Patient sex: M
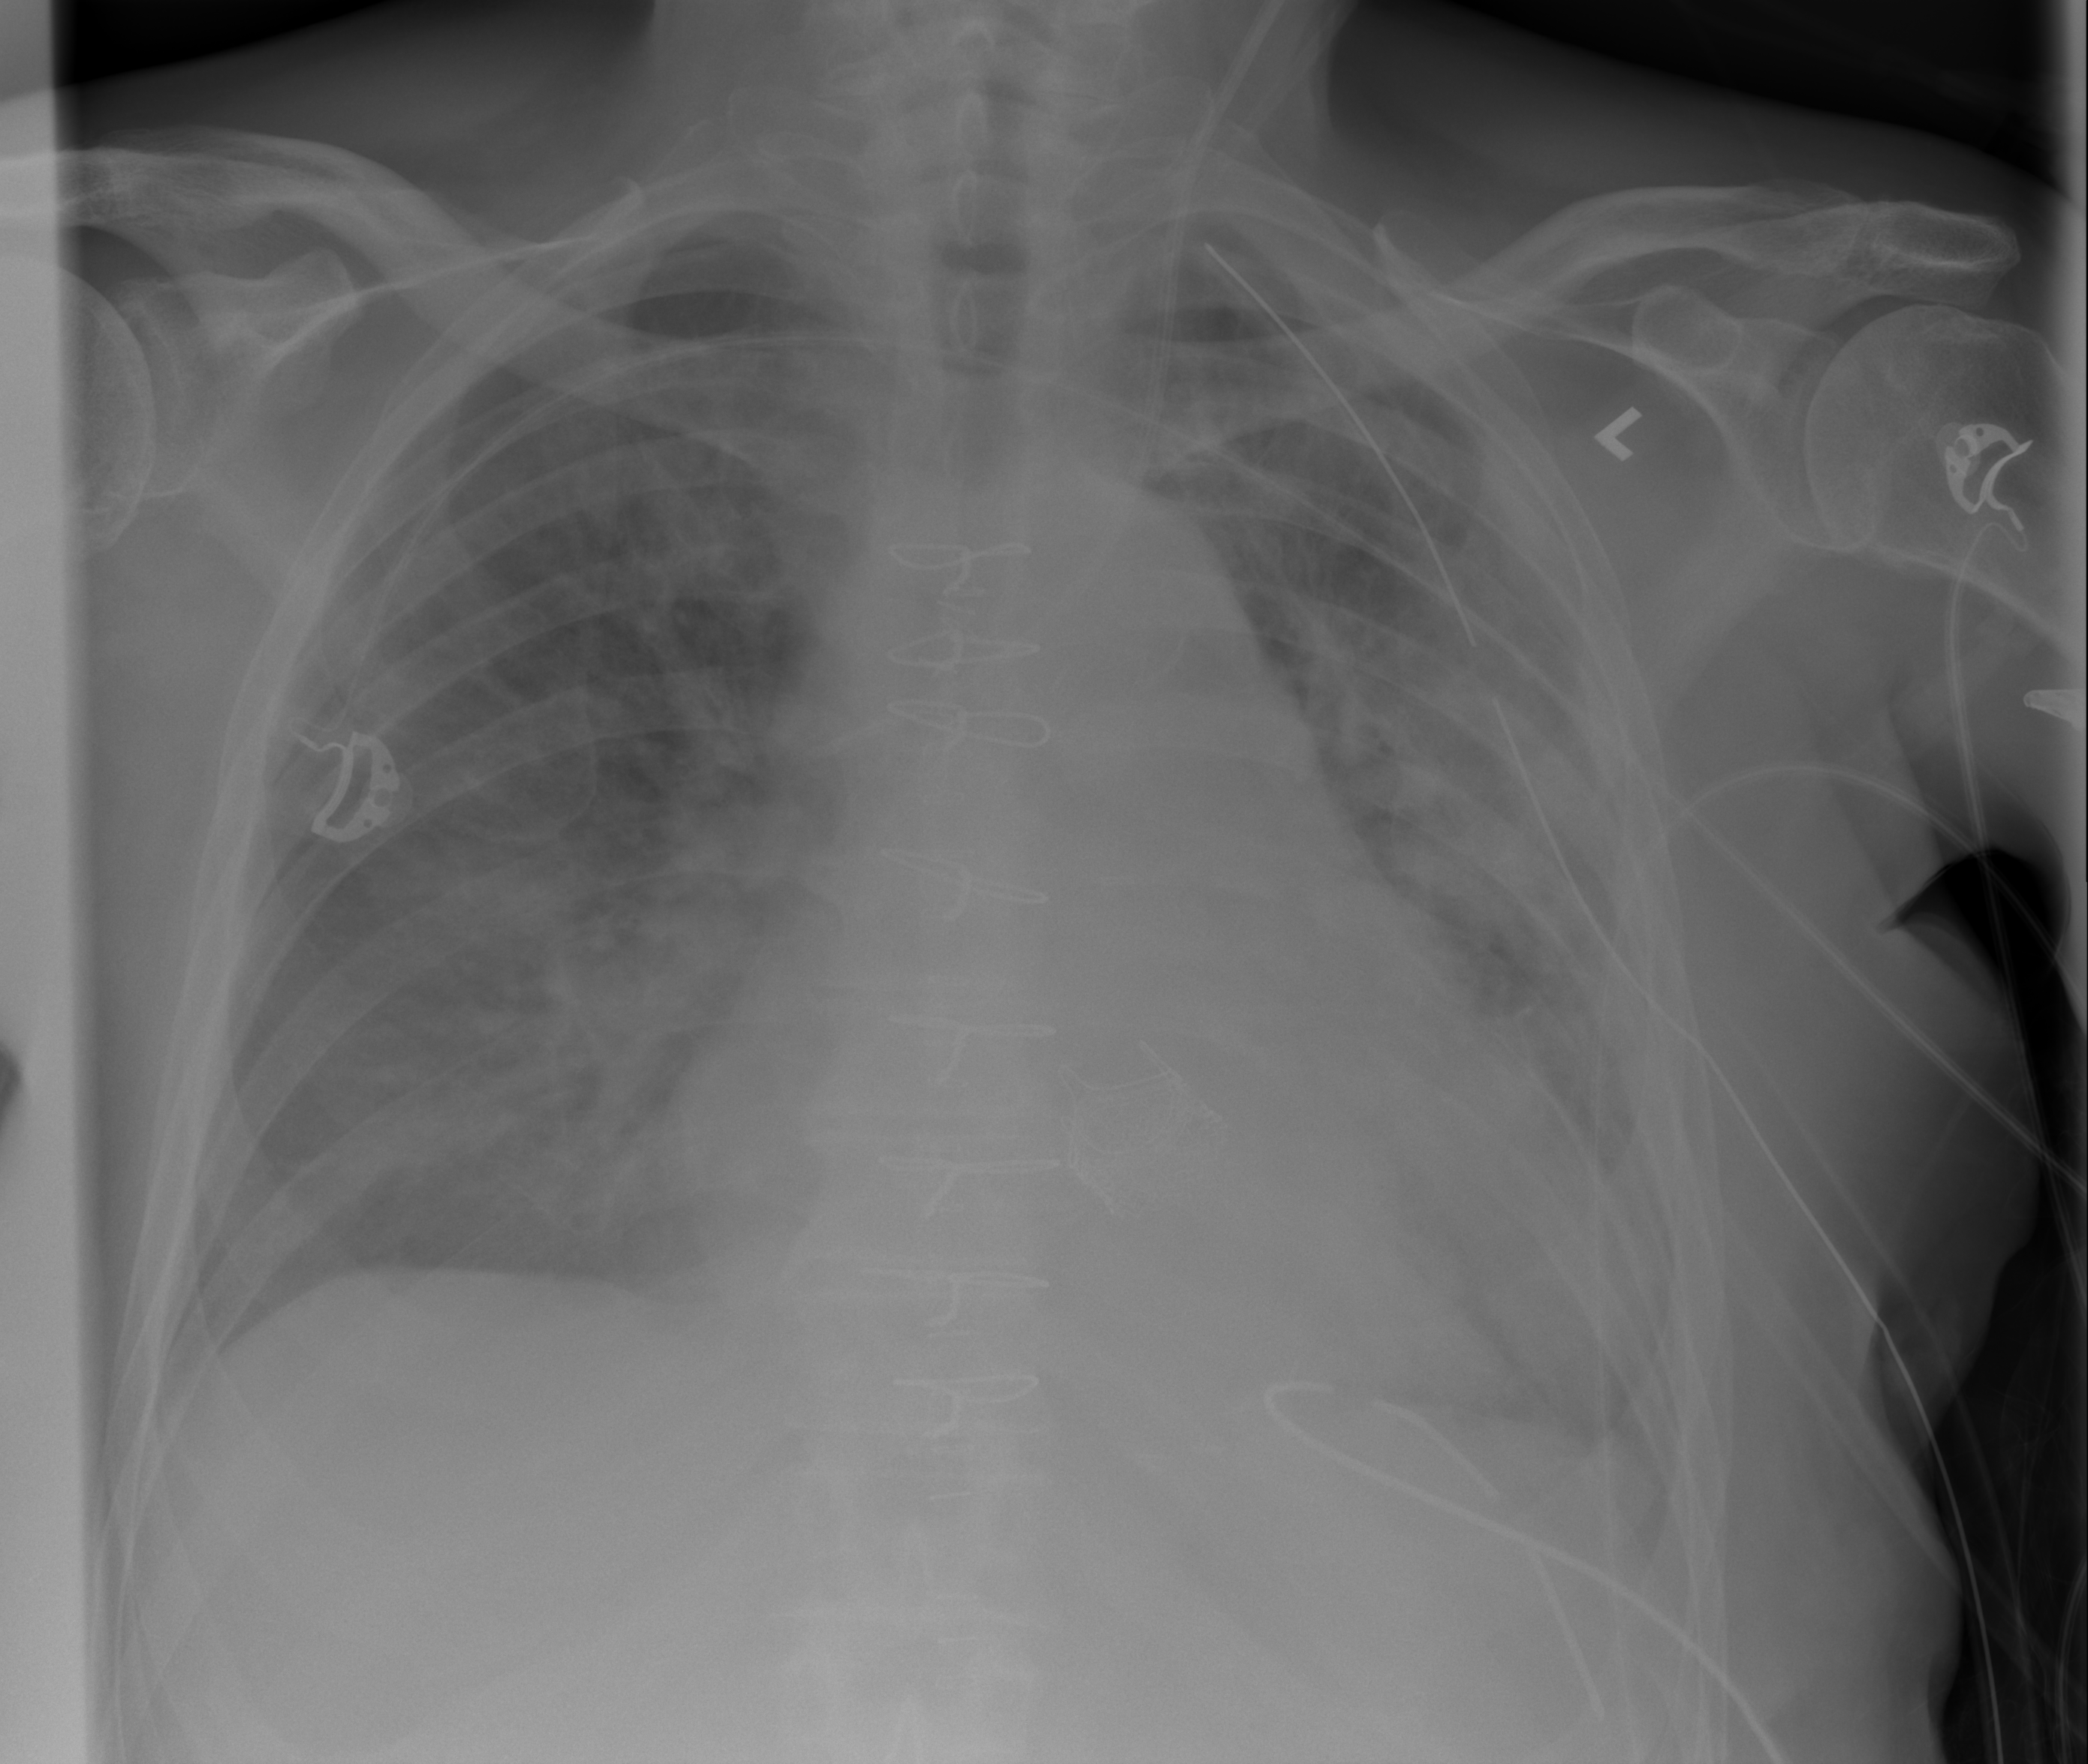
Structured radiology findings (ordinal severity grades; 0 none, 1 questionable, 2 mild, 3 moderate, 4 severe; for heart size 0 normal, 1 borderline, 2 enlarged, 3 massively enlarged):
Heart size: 2
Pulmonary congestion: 2
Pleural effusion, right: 1
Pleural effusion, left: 2
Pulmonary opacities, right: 2
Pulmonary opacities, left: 2
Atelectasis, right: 2
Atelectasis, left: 3